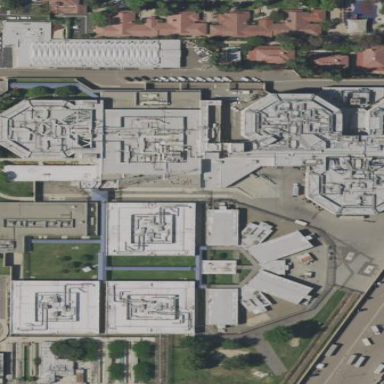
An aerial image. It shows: Prison.